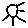
Label: sun